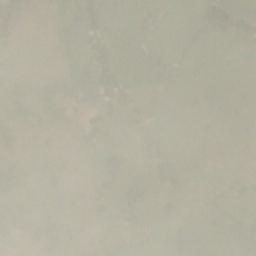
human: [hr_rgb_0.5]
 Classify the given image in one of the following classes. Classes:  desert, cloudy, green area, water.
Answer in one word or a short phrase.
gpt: cloudy